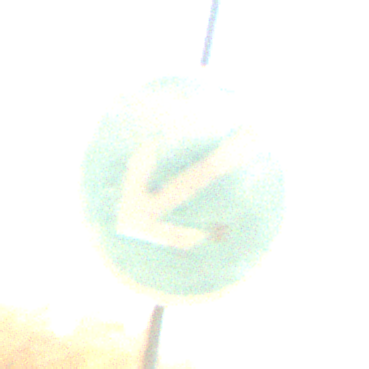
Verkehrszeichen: VorgeschriebeneVorbeifahrtLinks
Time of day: MorningAfternoon
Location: Outdoor (Nature)
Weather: PartlyCloudy
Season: NotSpecified
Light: Natural